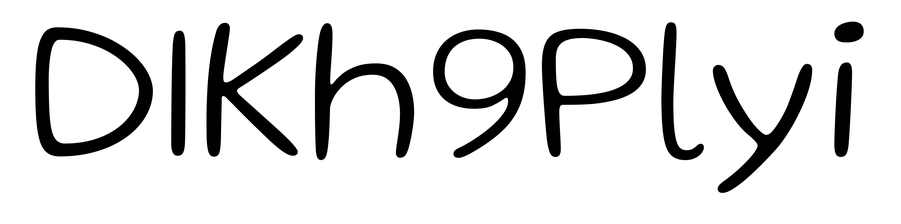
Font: Gluten_ExtraLight